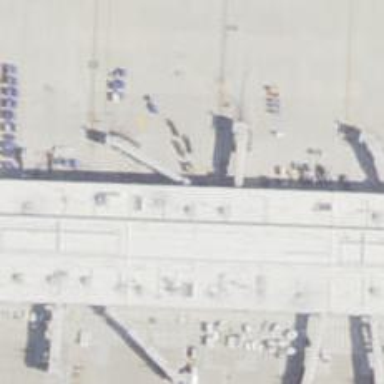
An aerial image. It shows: Airport gate.